Question: I'm trying to make a few rows like in a table, but with divs.
Each one has an image on the left, a block of text, and "read more"..

I've tried using display:table, but it doesn't seem to be working.. The text is and images are not aligned properly..
<URL>
'''
.entry{
width=100%;
display:table;
}
entry-row {
border: 2px #000000 solid;
margin-top:5px;
margin-bottom:5px;
display: table-row;
}
.imgrL {
border: 1px solid #c7c5c8;
padding: 5px;
float:left;
clear:left;
}
'''
Thanks for the answers everyone, I see what I did wrong and have fixed it now :)
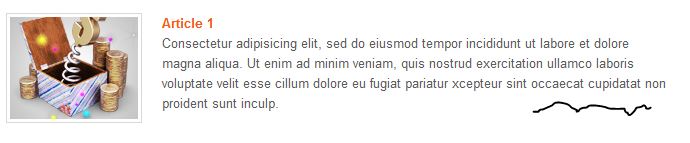
Answer: <URL>
Here is the solution you want:
'''
<div class="entry">
<a href="#">
<img src="#" />
</a>
<div class="text">
<h3 class="title">Article 1</h3>
<p>
Lorem ipsum dolor sit amet, consectetur adipiscing elit.
Curabitur scelerisque arcu at accumsan feugiat. Fusce at interdum sapien.
Phasellus nec odio varius ante imperdiet facilisis. Etiam iaculis dui vitae nibh scelerisque fermentum.
Nam iaculis quis purus ac congue. Maecenas sed elit tortor.
Sed gravida velit nulla, sit amet dapibus elit mollis vitae.
In libero libero, mattis et ipsum eu, euismod aliquet diam.
Nulla eu neque interdum, suscipit libero nec, facilisis sapien. Donec consequat porttitor interdum.
Nullam non blandit massa.<a href="#" class="read-more">Read more</a>
</p>
</div>
</div>
'''
'''
.entry > a {
float: left;
}
.entry img {
width: 130px;
height: 130px;
}
.entry .text {
float: right;
width: 700px;
}
.entry:after {
clear: both;
content: '';
display: block;
}
.entry .title {
color: #FF7A00;
font-family: arial;
font-size: 15px;
}
.entry .text {
margin: 0px 0px 0px 20px;
}
.entry .text * {
margin: 0px;
}
.entry .read-more {
float: right;
}
'''